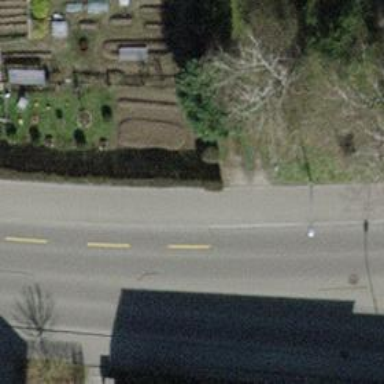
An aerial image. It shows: Asphalt sidewalk along the footway.